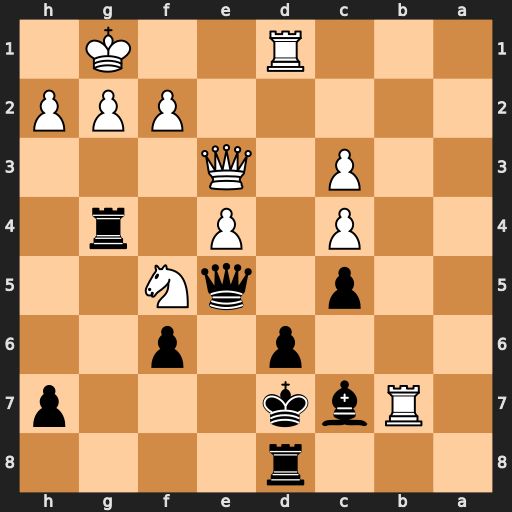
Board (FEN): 3r4/1Rbk3p/3p1p2/2p1qN2/2P1P1r1/2P1Q3/5PPP/3R2K1
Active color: b
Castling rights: -
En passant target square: -
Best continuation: Rxe4 Qd3 Qxf5